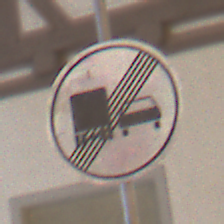
Verkehrszeichen: EndeUeberholverbotKraftfahrzeuge
Umgebung: Outdoor, Urban
Tageszeit: Night
Wetter: Overcast
Licht: Artificial
Jahreszeit: Winter
Kontrast: MediumContrast